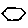
Label: hexagon